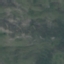
Label: HerbaceousVegetation